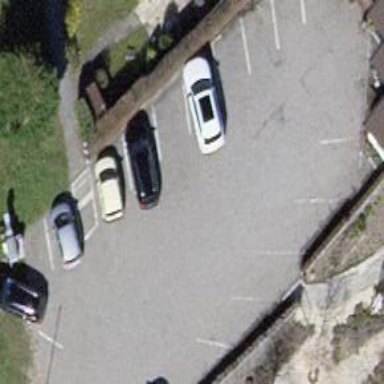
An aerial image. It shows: Parking area.